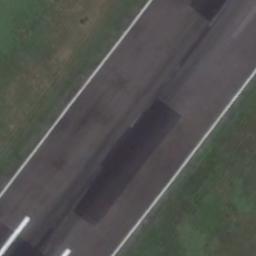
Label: runway